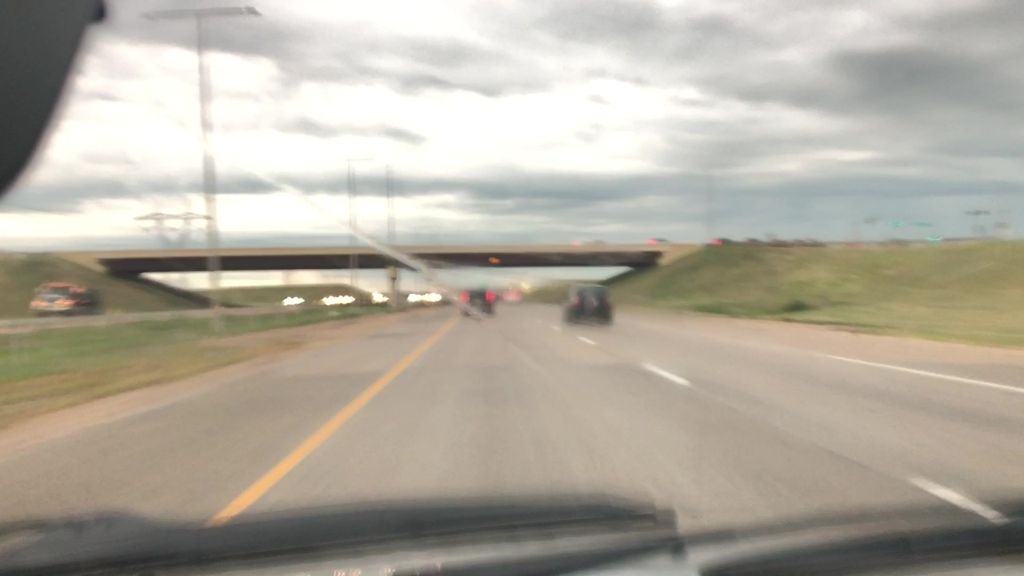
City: edmonton